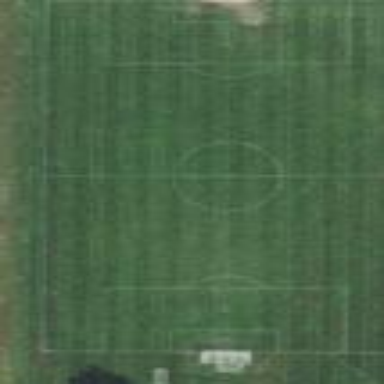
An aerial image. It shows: Soccer pitch for leisure land activities.